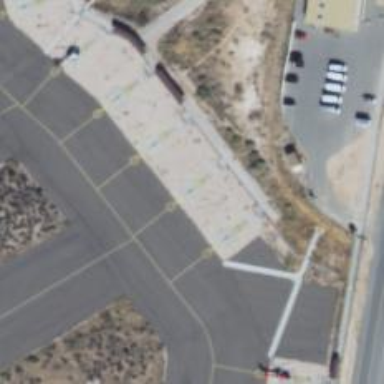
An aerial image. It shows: Image of helipad at airport.